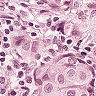
Metastatic tissue present: yes